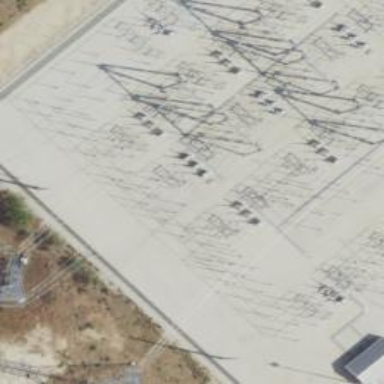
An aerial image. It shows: Switch for power supply.